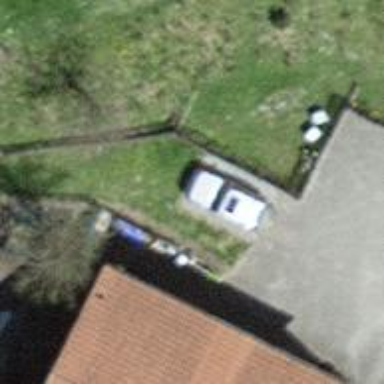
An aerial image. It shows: Garage building.